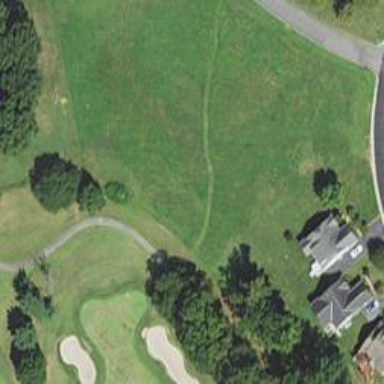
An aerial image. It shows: Golf cartpath that is also road path.